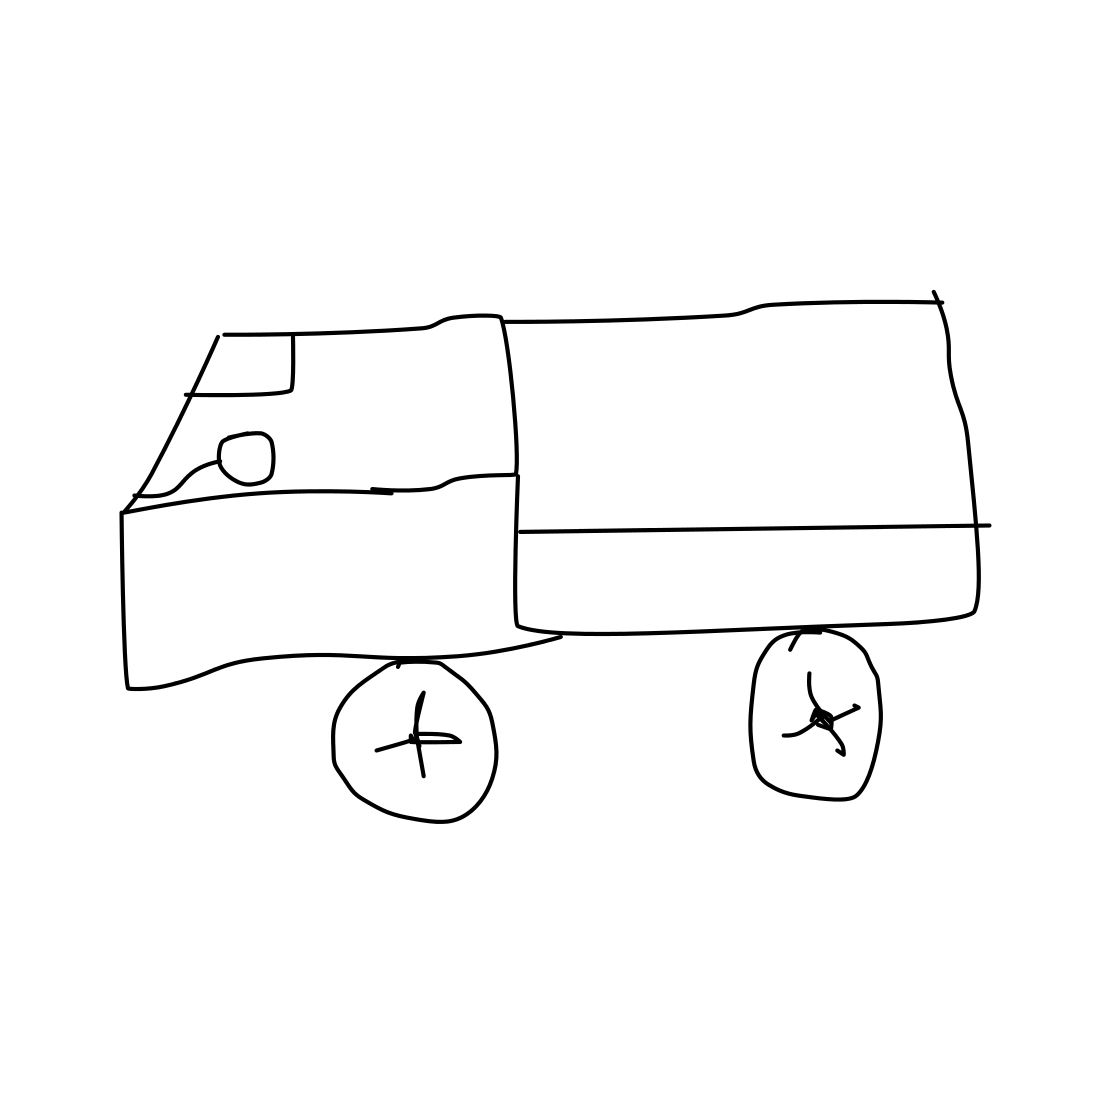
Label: truck